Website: crate-barrel
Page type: newsletter-management
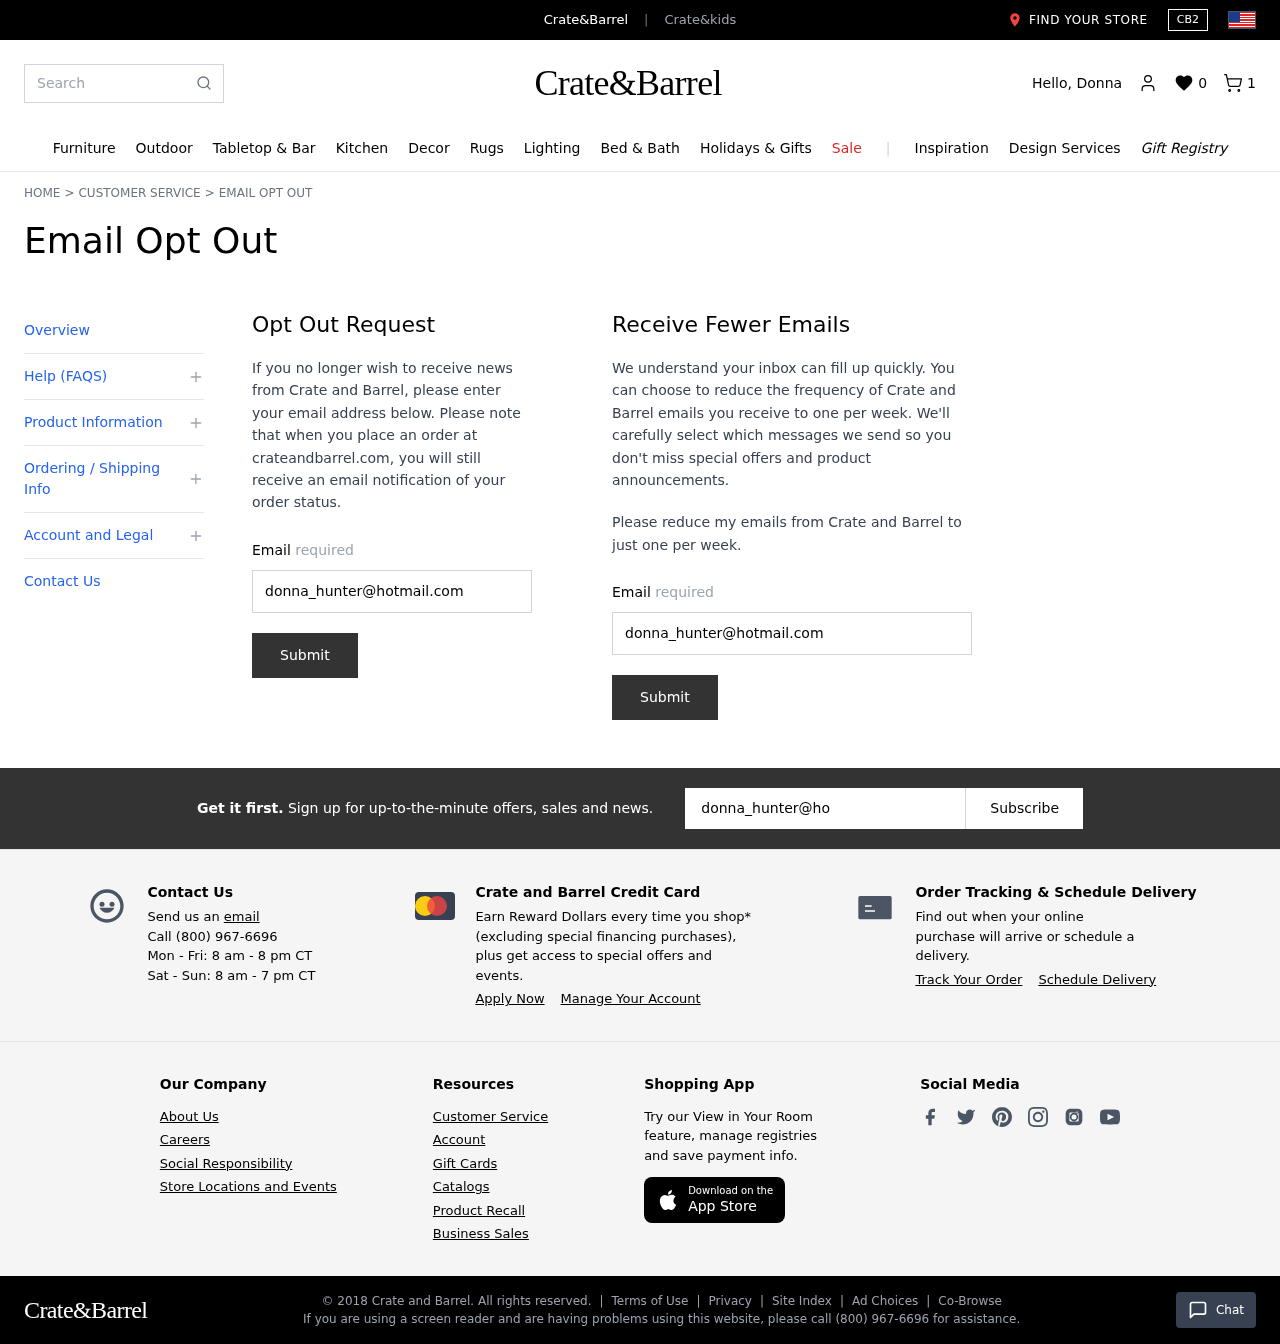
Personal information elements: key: PII_EMAIL
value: donna_hunter@hotmail.com
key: PII_EMAIL2
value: donna_hunter@hotmail.com
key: PII_EMAIL3
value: donna_hunter@hotmail.com
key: PII_FIRSTNAME
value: Donna
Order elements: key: ORDER_NUM_ITEMS
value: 1
Search elements: key: HEADER_SEARCH
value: Search
Other elements: key: WISHLIST_COUNT
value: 0